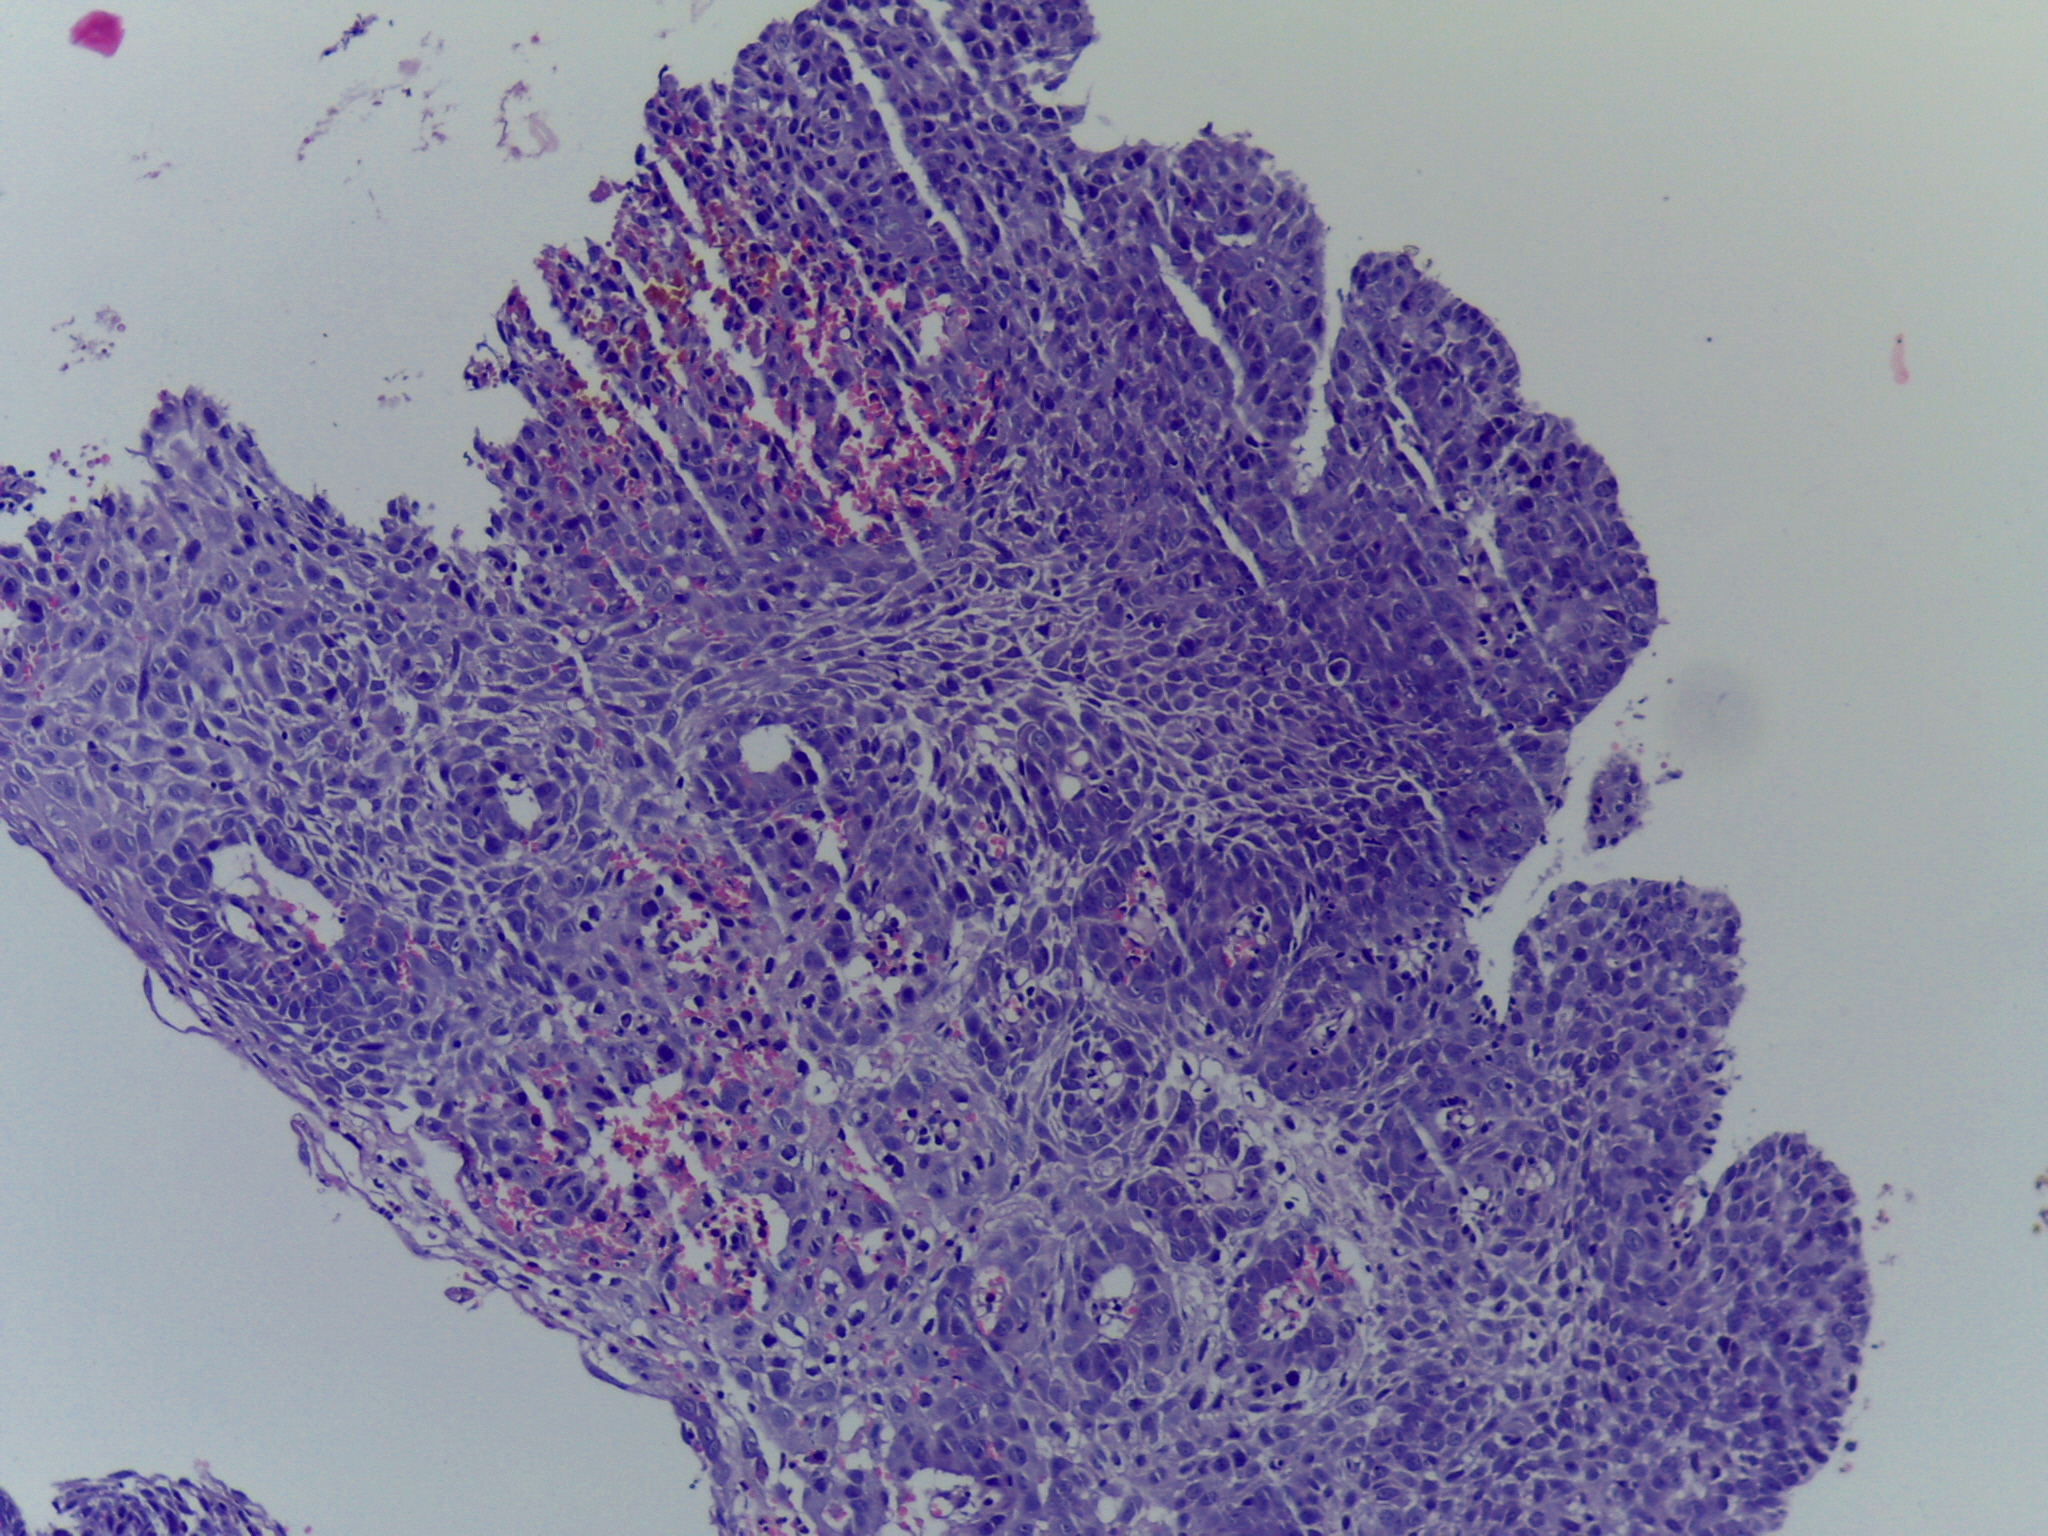
Diagnosis: OSCC